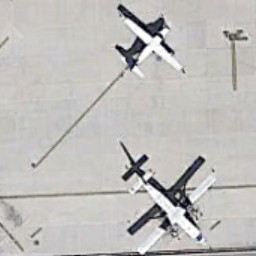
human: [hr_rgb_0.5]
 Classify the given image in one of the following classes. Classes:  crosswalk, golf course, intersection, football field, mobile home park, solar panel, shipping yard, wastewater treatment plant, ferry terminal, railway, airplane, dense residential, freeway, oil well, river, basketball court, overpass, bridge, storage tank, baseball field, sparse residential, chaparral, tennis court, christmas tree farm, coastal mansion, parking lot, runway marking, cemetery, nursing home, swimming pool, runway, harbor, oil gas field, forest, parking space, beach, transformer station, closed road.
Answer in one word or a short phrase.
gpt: airplane